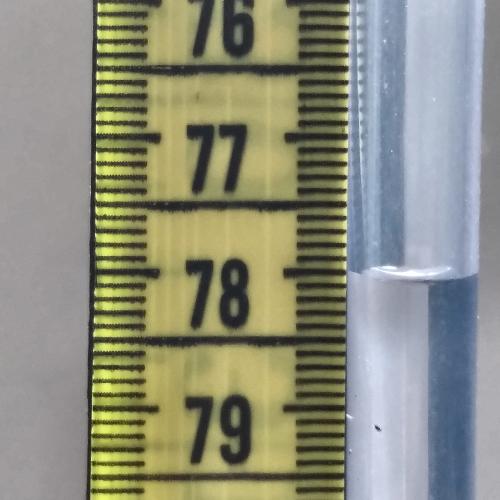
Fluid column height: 78.0 cm